Field crop: tomato
Growth stage: 1
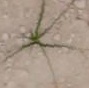
Species: cyperus